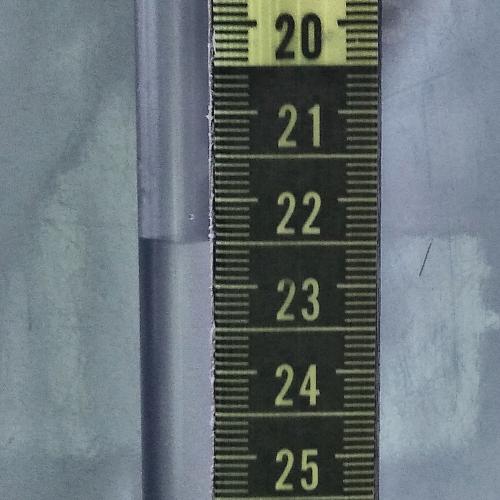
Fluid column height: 22.5 cm